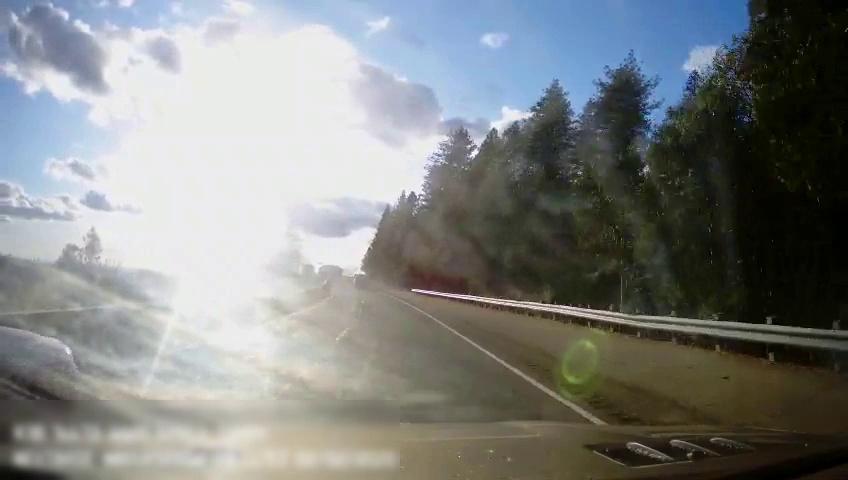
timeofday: Day
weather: Sunny
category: Drivable Space
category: Vehicles | Van
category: Vehicles | SUV
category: Lanes | Alternate Lane
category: Lanes | Current Lane
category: Lanes | Alternate Lane